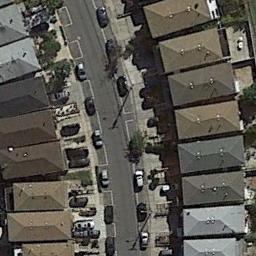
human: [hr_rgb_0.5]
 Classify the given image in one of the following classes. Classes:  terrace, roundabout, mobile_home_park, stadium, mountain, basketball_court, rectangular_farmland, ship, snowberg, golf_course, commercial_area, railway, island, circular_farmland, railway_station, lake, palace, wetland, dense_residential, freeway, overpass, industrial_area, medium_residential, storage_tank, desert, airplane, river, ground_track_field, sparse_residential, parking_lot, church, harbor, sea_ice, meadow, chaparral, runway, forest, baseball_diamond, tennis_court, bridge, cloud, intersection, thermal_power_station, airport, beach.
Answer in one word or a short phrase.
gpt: dense_residential